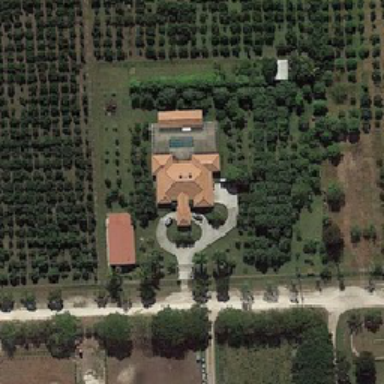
Beside the yellow floor has two cars on the road .